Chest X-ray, PA view. Patient: 35 years old, sex M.
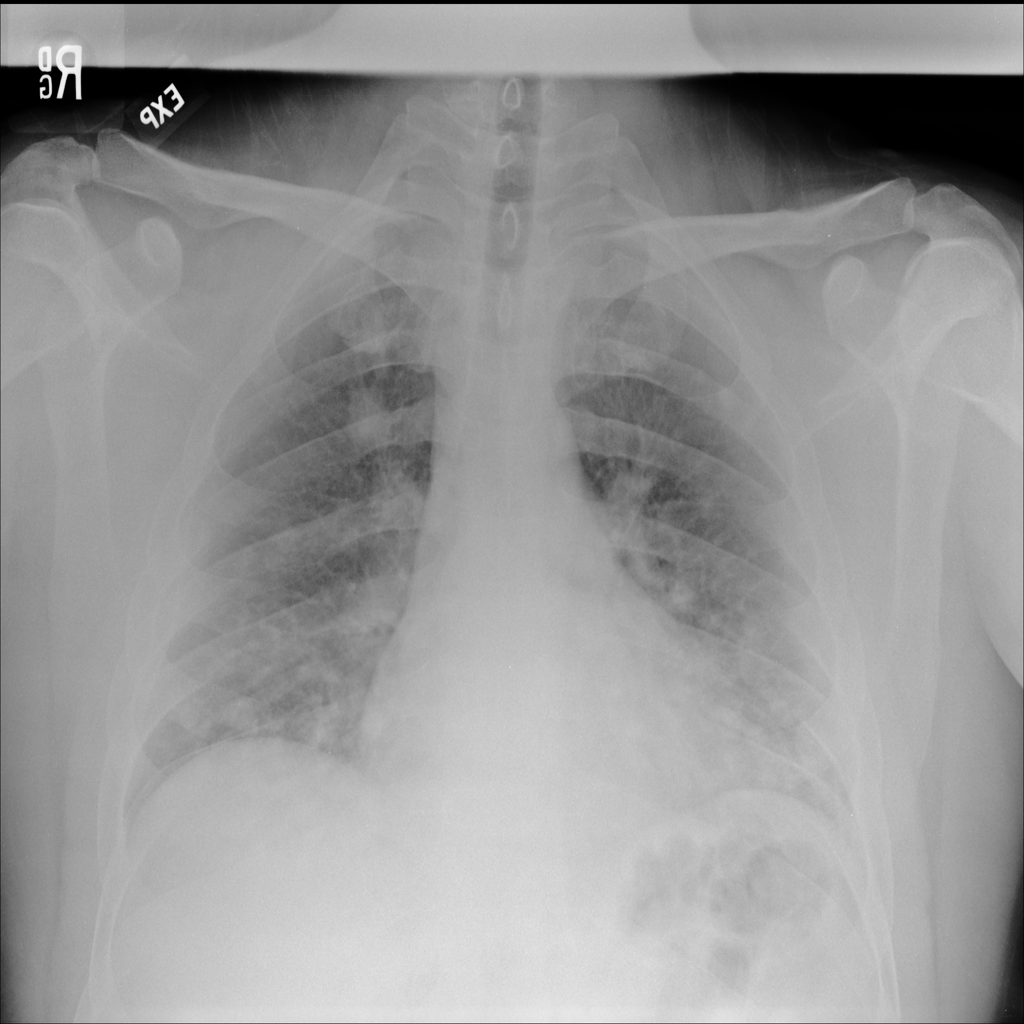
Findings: Nodule